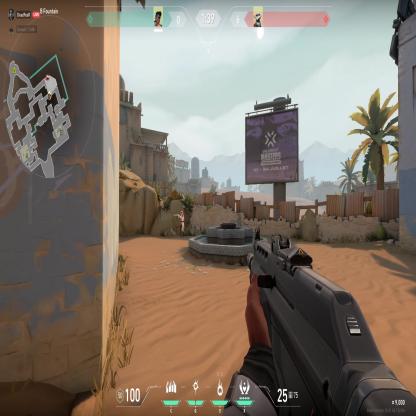
Label: enemy